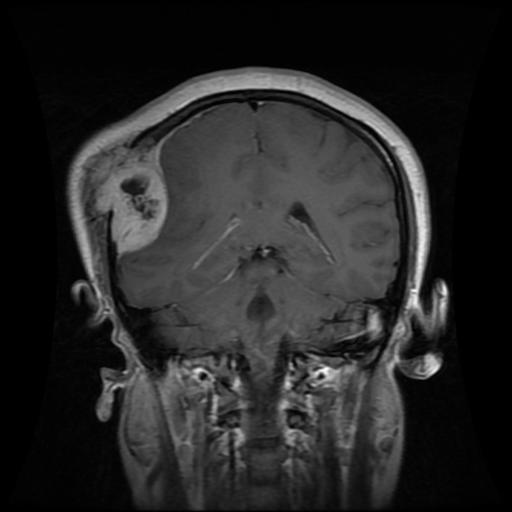
Label: meningioma